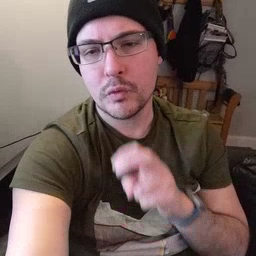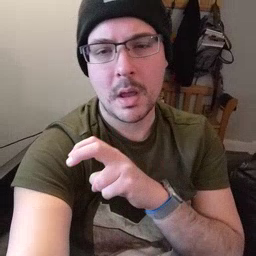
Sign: ride